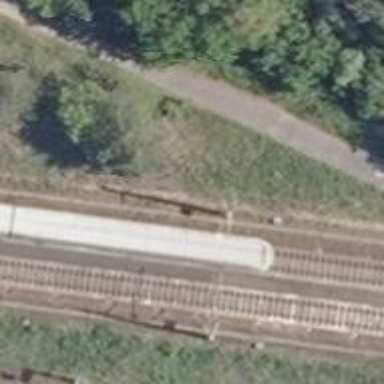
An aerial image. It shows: Milestone along the railway with catenary mast.